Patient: sex M, age 60
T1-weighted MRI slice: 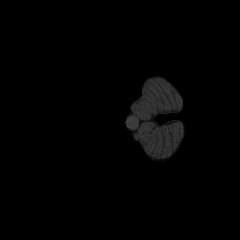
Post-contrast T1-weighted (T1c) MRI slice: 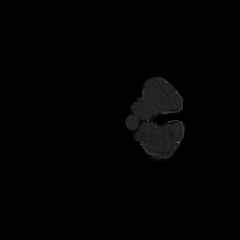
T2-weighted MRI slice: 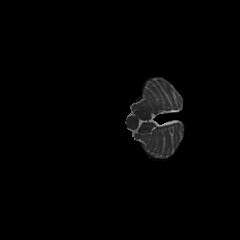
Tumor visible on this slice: no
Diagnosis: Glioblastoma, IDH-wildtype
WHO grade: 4